The image is a wavelet scalogram (time versus scale/frequency) of a rolling-element bearing's vibration signal. Based on the visible evidence, which condition applies: normal, inner_race, outer_race, ball?
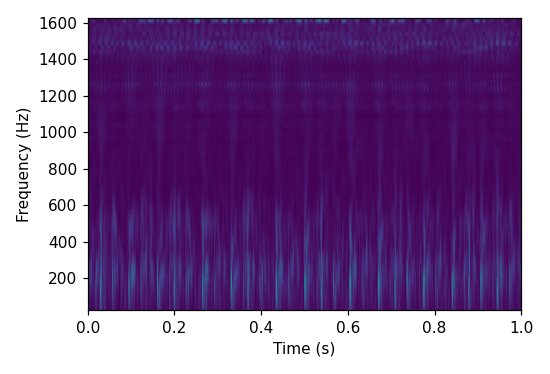
Answer: outer_race